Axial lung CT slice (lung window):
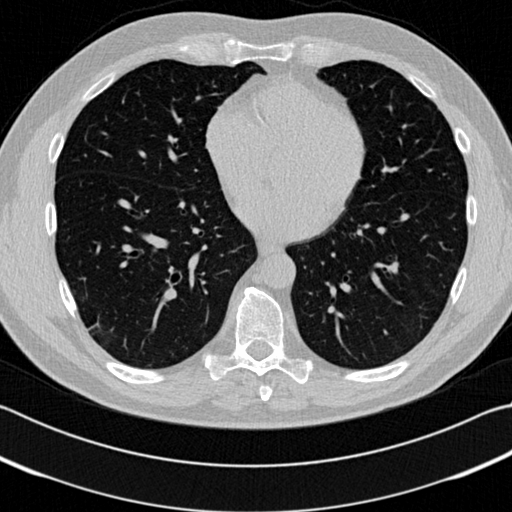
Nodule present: no